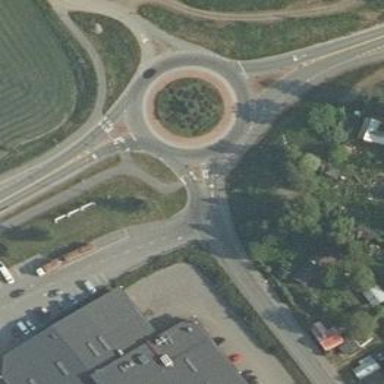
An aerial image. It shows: Primary highway with asphalt surface leading to roundabout.